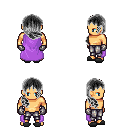
a pixel art fantasy rpg character, male body template, human, tanned skin, lavender cape, metal pants, gray right-swept hairstyle, metal gloves, gray slippers, four views (front, back, left, right), 2x2 character sprite sheet, small pixel art, hard edges, no anti-aliasing